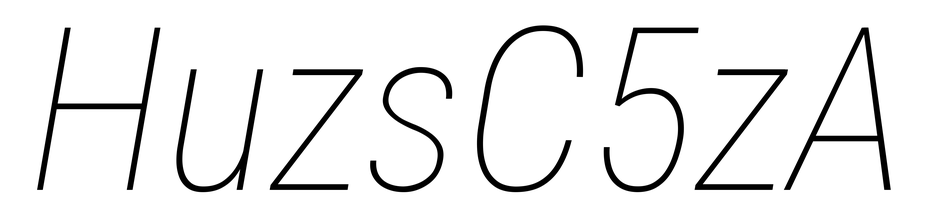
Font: Roboto-Italic_Condensed_Thin_Italic